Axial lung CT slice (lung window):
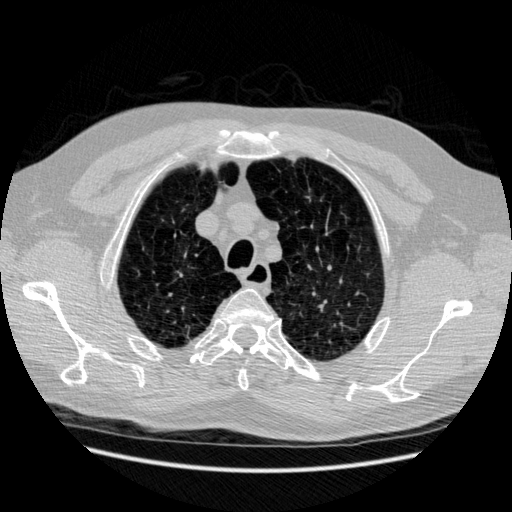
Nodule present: no